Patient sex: F
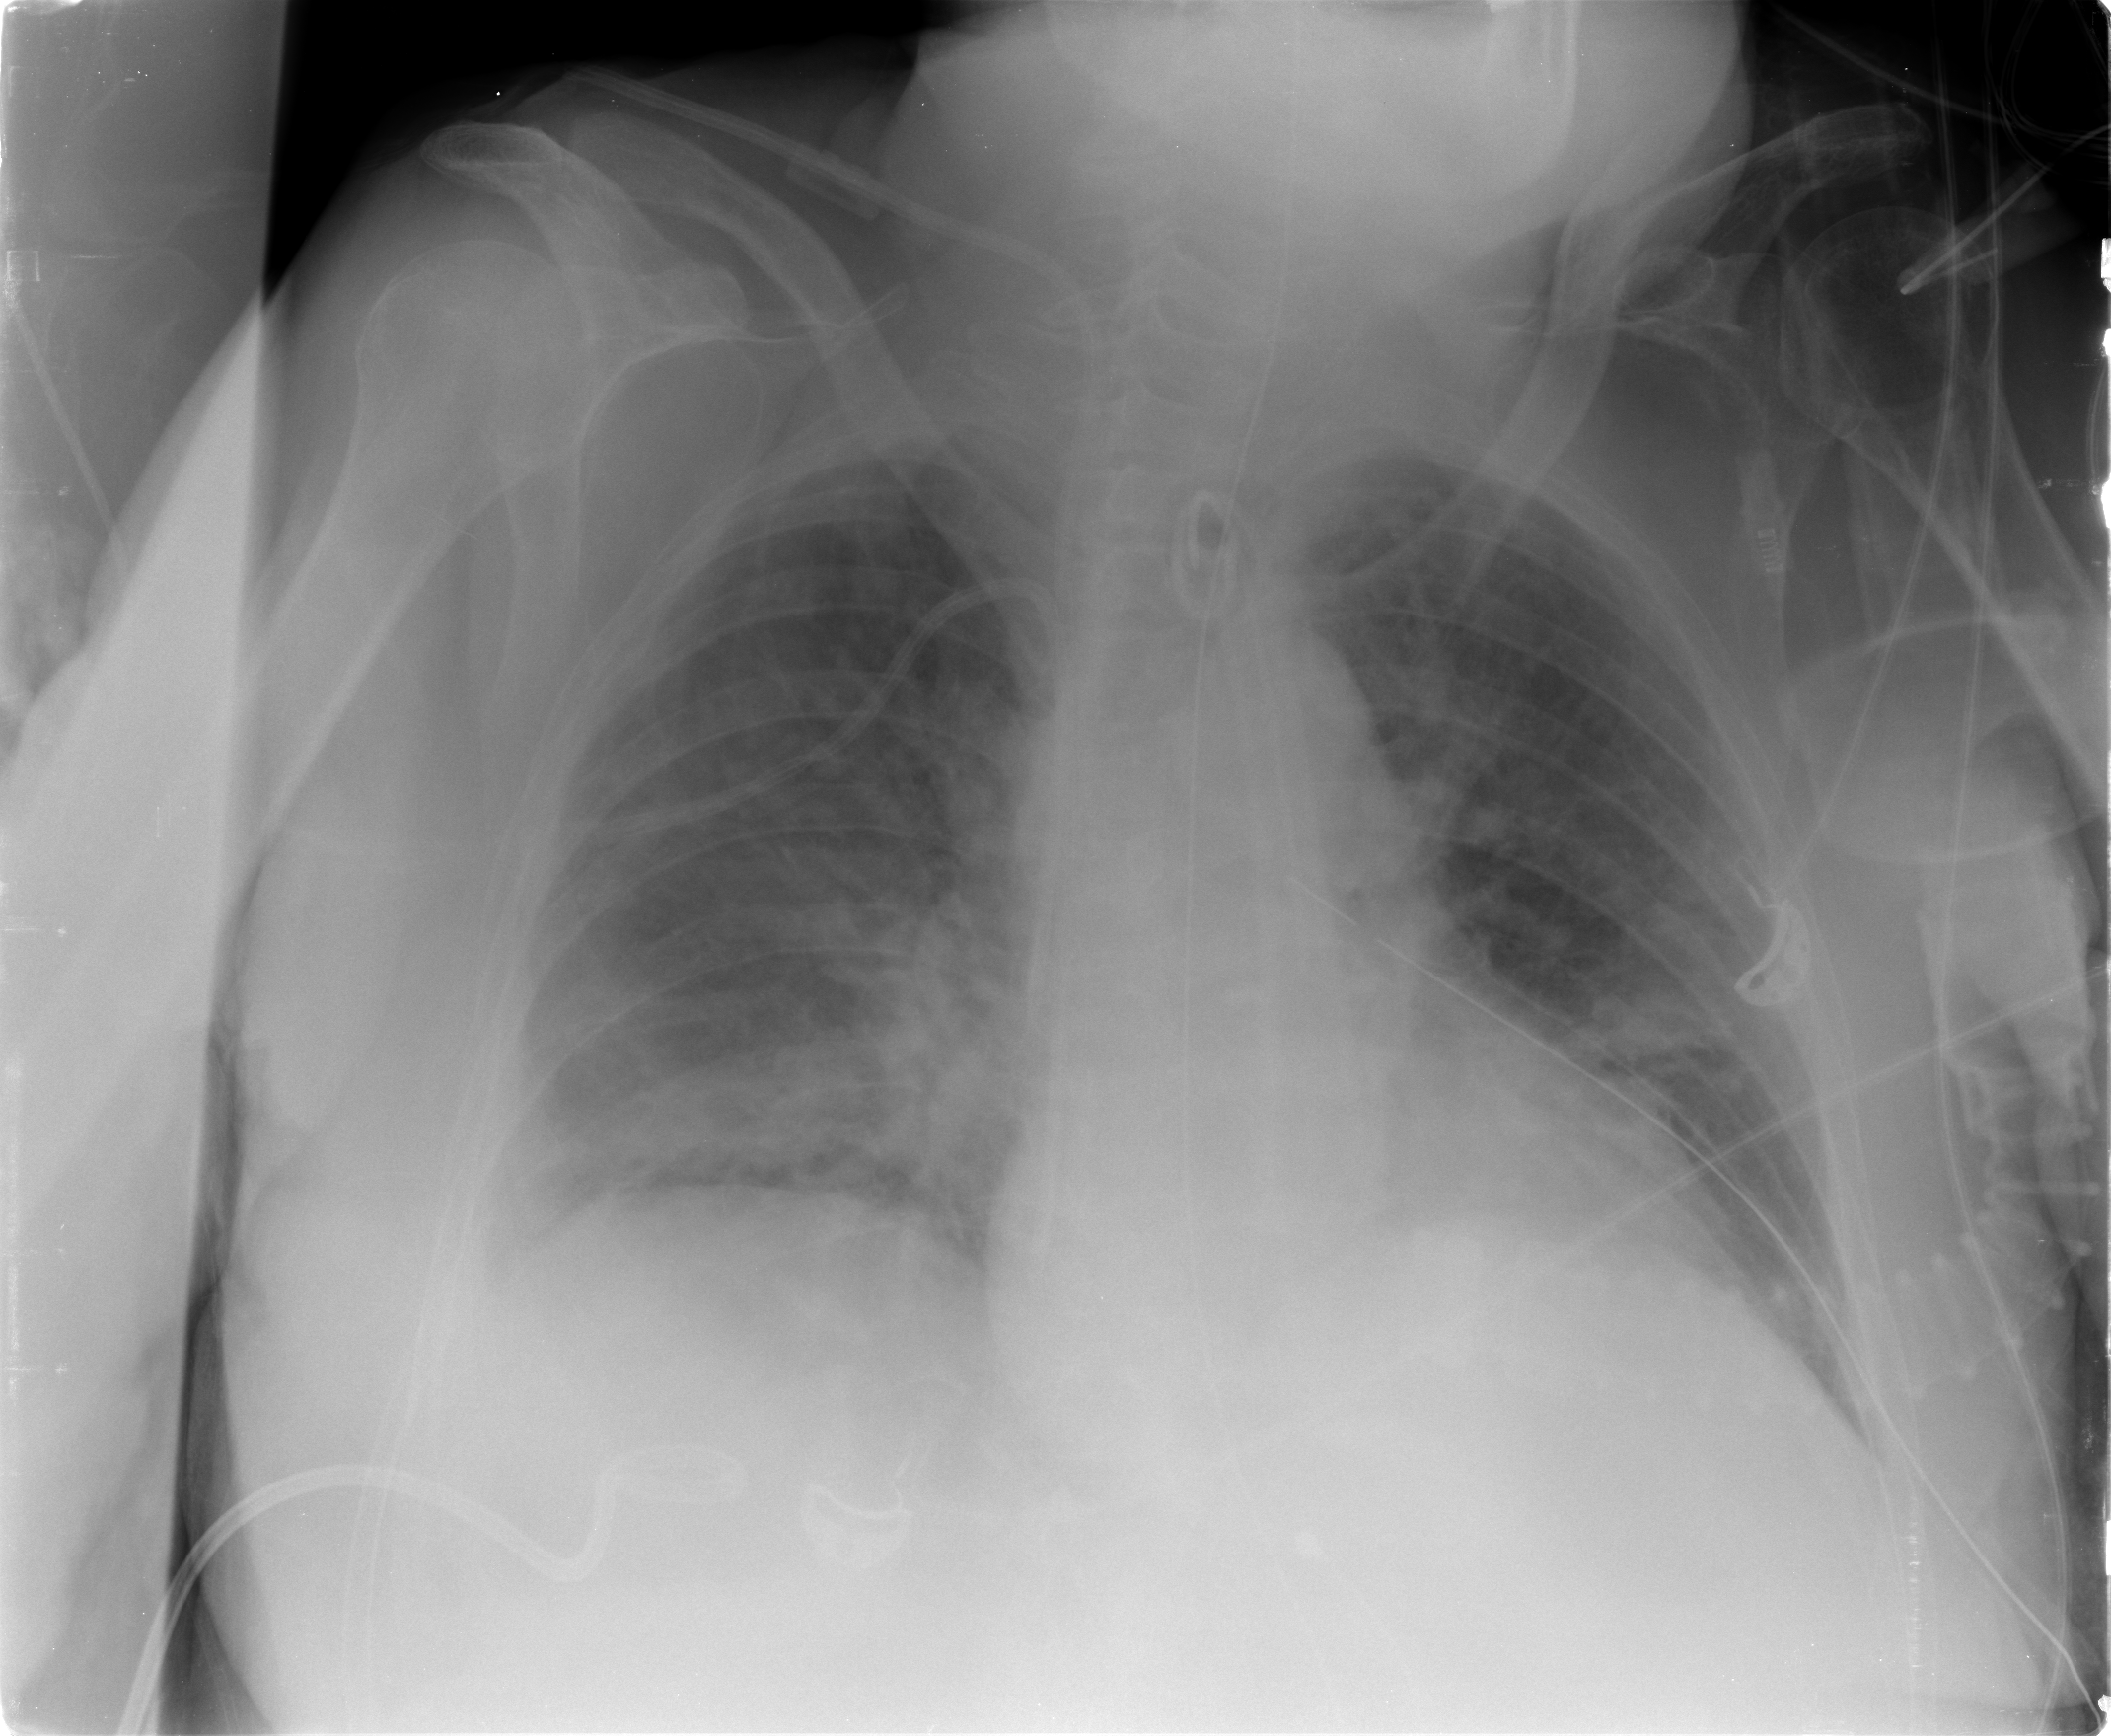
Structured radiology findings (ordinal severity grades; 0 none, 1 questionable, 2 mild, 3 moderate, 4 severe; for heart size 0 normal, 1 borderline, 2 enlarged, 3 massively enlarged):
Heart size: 0
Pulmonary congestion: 2
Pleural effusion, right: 2
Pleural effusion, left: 0
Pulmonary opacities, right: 2
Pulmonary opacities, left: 0
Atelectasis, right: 2
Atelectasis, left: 0